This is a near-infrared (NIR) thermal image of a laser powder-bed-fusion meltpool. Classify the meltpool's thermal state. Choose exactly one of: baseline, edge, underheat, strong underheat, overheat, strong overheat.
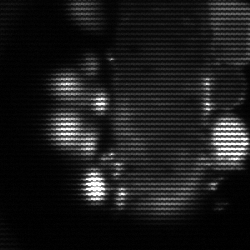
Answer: strong underheat